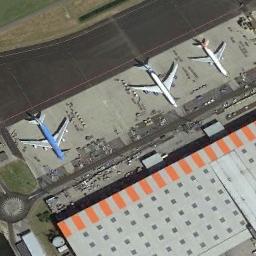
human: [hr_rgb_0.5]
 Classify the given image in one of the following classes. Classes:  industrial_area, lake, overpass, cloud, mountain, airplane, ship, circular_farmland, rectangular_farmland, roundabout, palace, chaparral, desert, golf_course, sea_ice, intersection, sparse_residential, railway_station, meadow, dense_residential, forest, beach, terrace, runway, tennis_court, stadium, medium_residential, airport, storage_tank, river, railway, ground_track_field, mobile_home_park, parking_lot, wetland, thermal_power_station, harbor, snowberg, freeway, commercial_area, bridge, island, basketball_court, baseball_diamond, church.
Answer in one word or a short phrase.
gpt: airplane